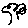
Label: tree